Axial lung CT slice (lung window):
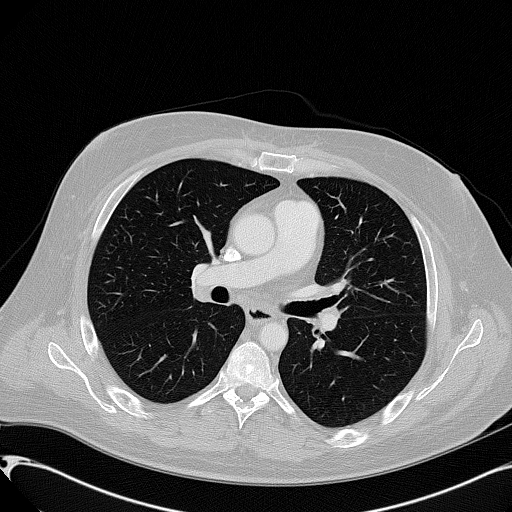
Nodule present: no